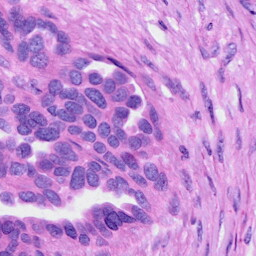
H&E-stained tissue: Ovarian